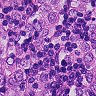
Metastatic tissue present: yes